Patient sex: M
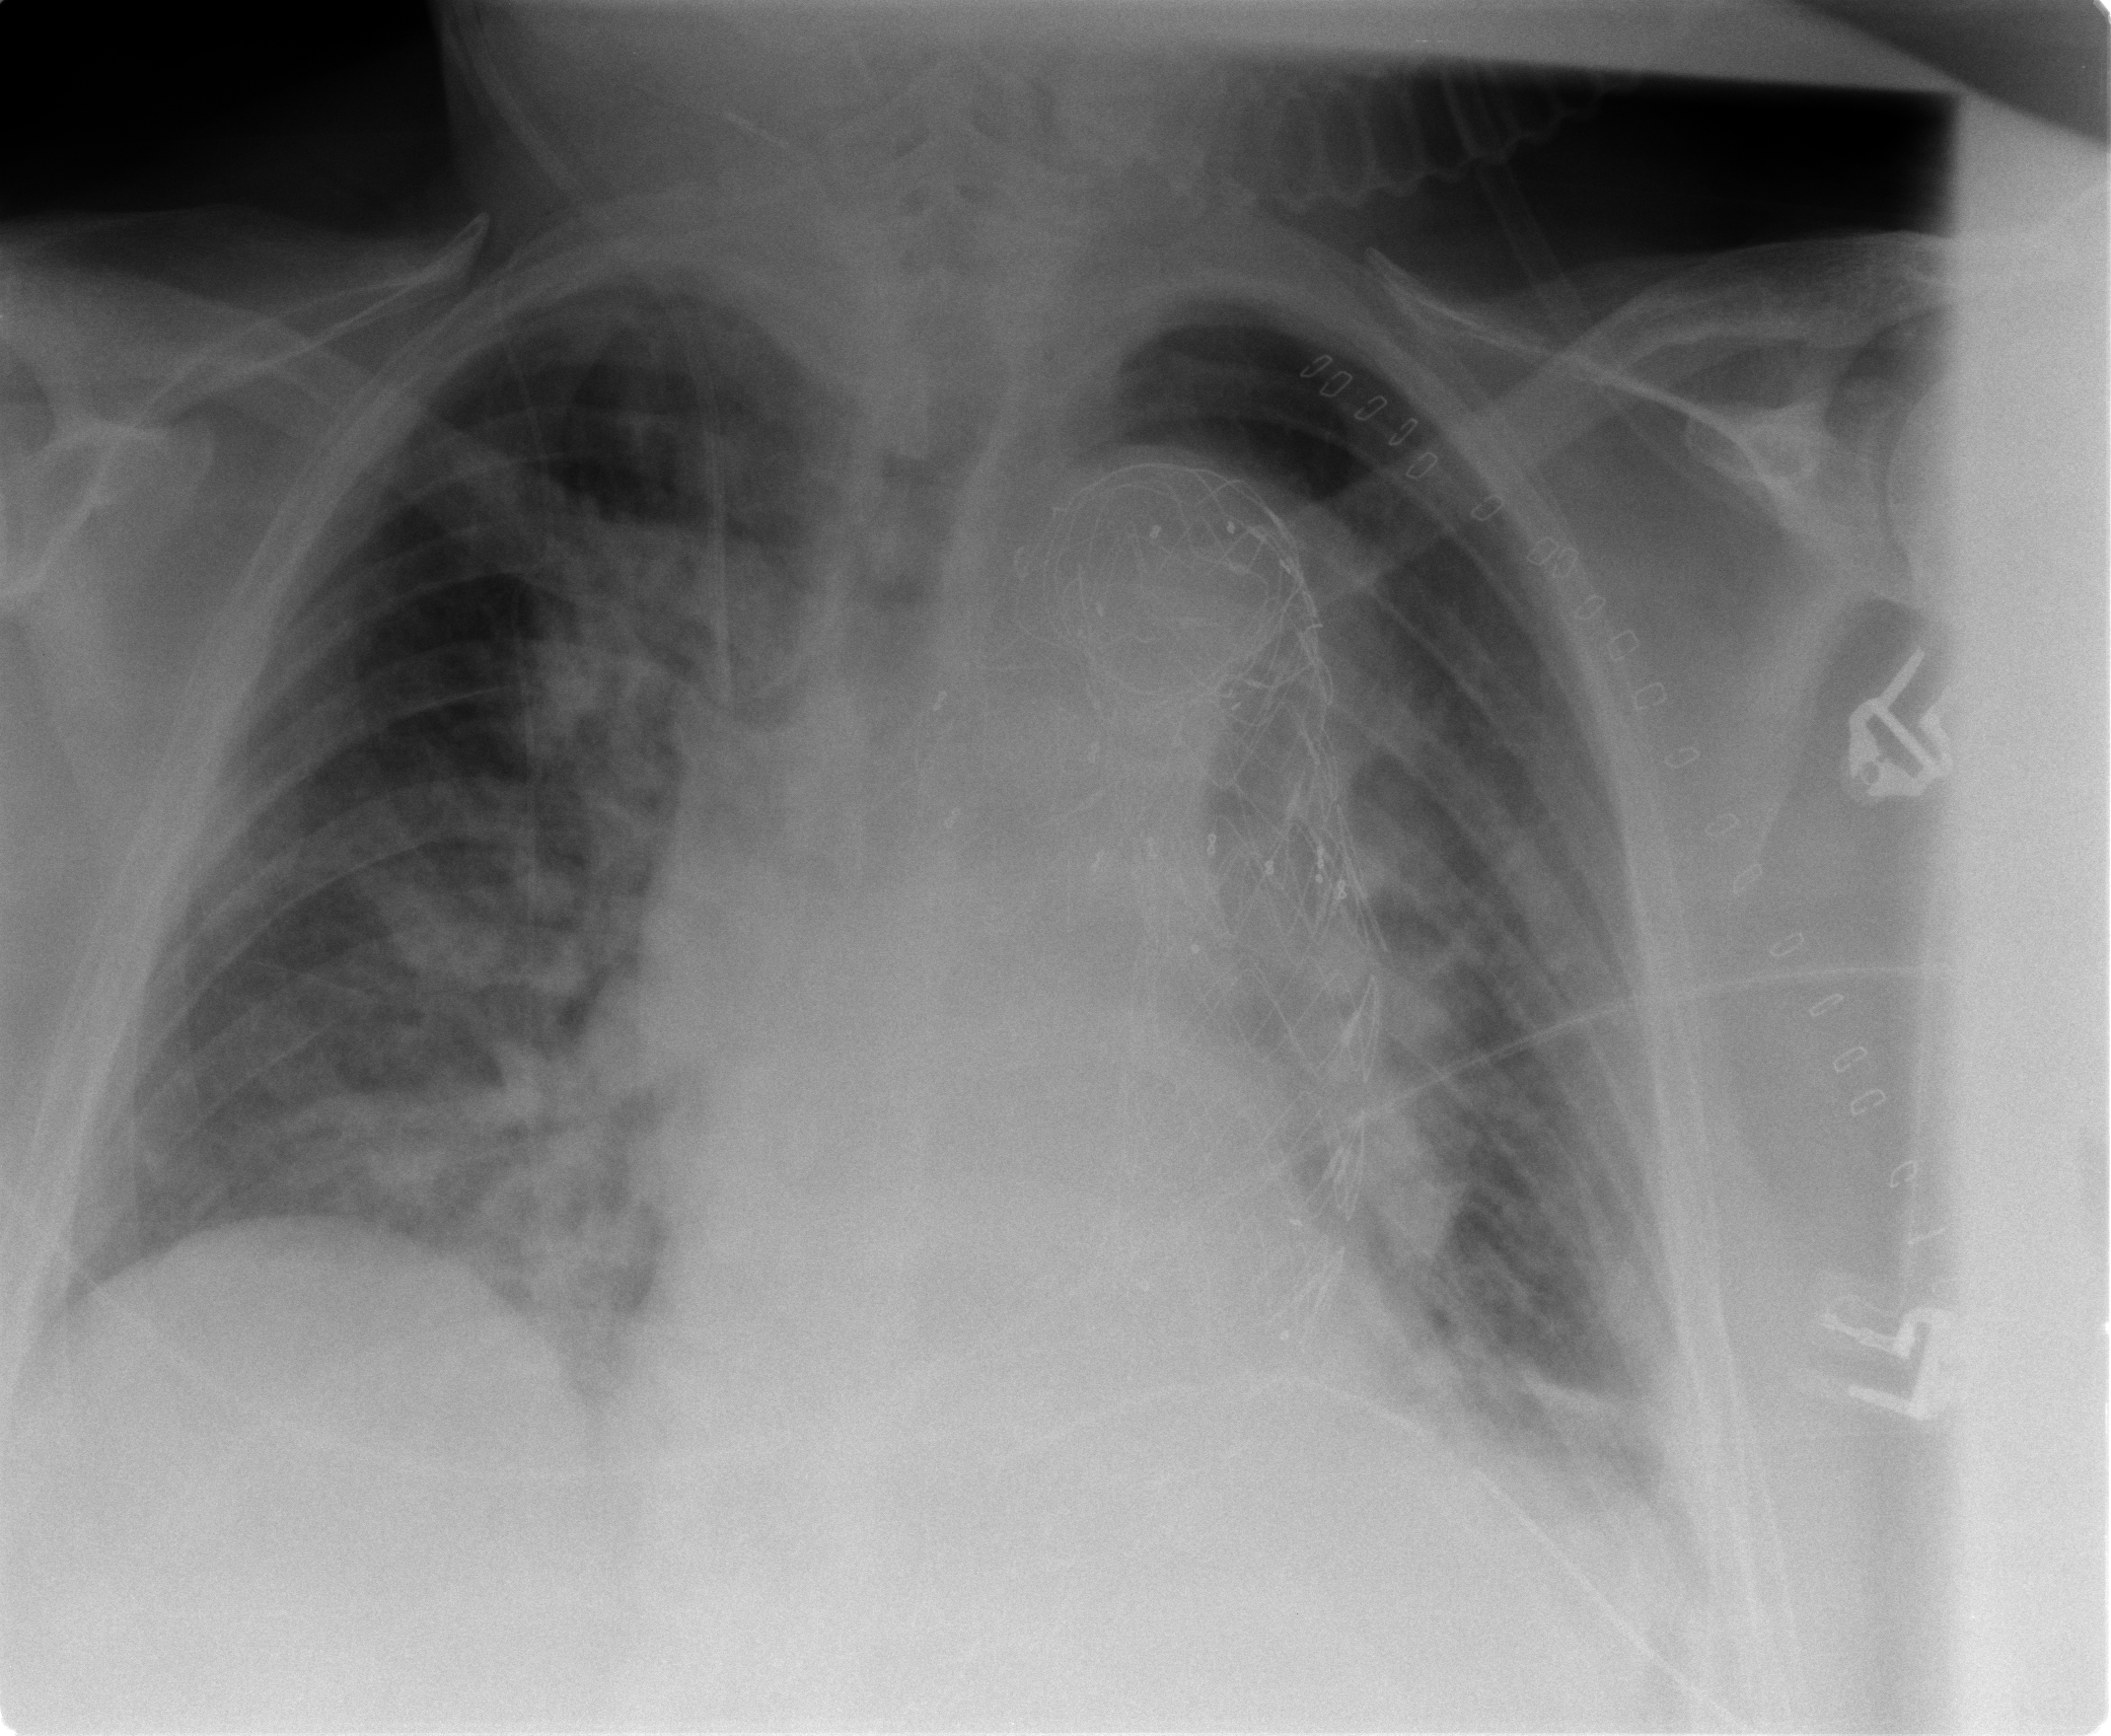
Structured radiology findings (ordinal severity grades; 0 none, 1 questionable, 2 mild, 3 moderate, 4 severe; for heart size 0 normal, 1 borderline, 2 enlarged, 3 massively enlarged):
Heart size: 2
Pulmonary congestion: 2
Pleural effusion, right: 1
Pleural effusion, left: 2
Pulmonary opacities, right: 2
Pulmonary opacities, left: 2
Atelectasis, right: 0
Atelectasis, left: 2